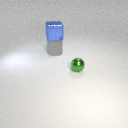
large blue metal cube above large gray rubber cylinder